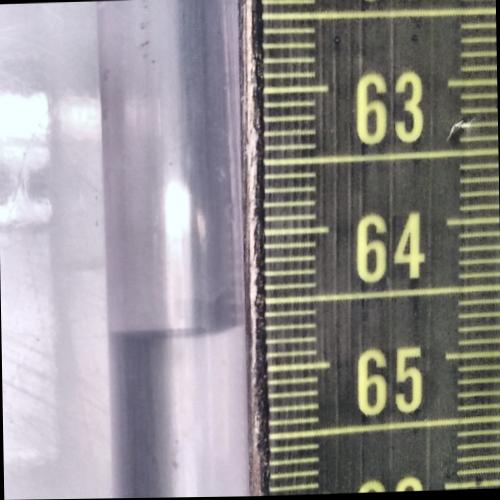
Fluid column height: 64.7 cm